Question: I am creating a VBA application that will find the text that I have entered in a certain range (Should be dynamic, in order for me to input more in the future). With that the entered texts in the range will look for the words in another sheet column:
Example:

And it will look for the words inputted in another sheet.
'''
Dim Main as Worksheet
Set Main = Sheets("Sheet1")
Dim Raw2 as Worksheet
Set Raw2 = Sheets("Sheet2")
LookFor = Main.Range(D8:100)
Fruits = Raw2.Range("G" & Raw2.Rows.Count).End(xlUp).row
For e = lastRow To 2 Step -1
value = Raw2.Cells(e, 7).value
If Instr(value, LookFor) = 0 _
Then
Raw2.Rows(e).Delete
'''
Honestly I am not sure how to proceed. And the mentioned code is just experiment. Desired output is to delete anything in sheet2 except for the rows that contain the words that I have inputted in the "Look for the words". Hope you can help me. Thank you.
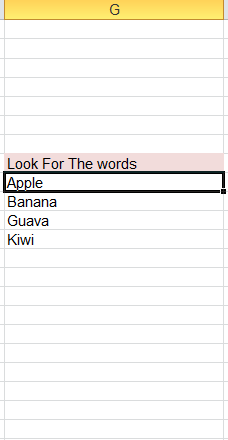
Answer: This should do the trick :
'''
Sub Sevpoint()
Dim Main As Worksheet
Set Main = Sheets("Sheet1")
Dim Raw2 As Worksheet
Set Raw2 = Sheets("Sheet2")
Dim LooKFoR() As Variant
Dim LastRow As Double
Dim i As Double
Dim j As Double
Dim ValRow As String
Dim DelRow As Boolean
LooKFoR = Main.Range(Main.Range("G8"), Main.Range("G" & Main.Rows.Count).End(xlUp)).Value
LastRow = Raw2.Range("G" & Raw2.Rows.Count).End(xlUp).Row
For i = LastRow To 2 Step -1
ValRow = Raw2.Cells(i, 7).Value
DelRow = True
'MsgBox UBound(LooKFoR, 1)
For j = LBound(LooKFoR, 1) To UBound(LooKFoR, 1)
If LCase(ValRow)<>LCase(LooKFoR(j, 1)) Then
Else
DelRow = False
Exit For
End If
Next j
If DelRow Then Raw2.Rows(i).Delete
Next i
End Sub
'''